Field crop: maize
Growth stage: 2
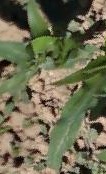
Species: maize